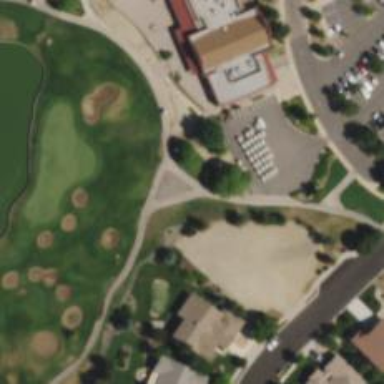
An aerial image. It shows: Service road used as golf cart path.